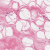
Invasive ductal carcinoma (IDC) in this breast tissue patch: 0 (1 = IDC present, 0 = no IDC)